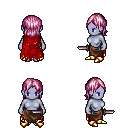
a pixel art fantasy rpg character, female body template, dark elf, purple skin, red tattered cape, robe skirt, pink long bangs hairstyle, gold boots, dagger, four views (front, back, left, right), 2x2 character sprite sheet, small pixel art, hard edges, no anti-aliasing